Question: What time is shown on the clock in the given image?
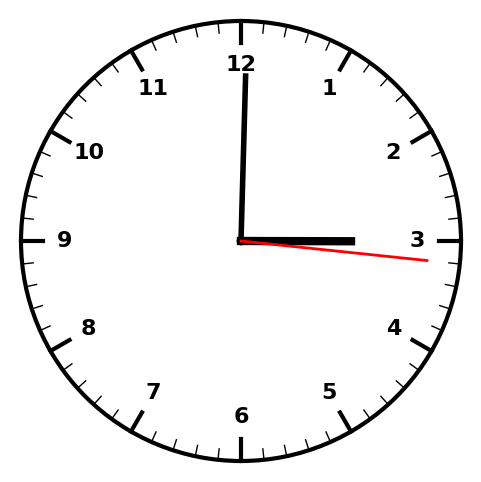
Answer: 03:00:16